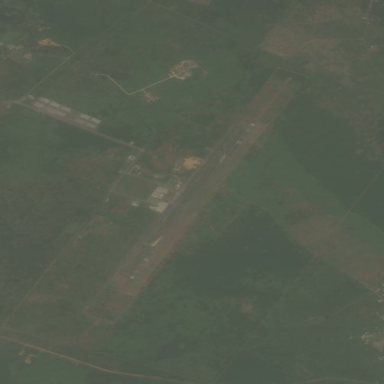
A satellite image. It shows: International aerodrome.